Question: I just wanted to ask why my app is starting with a too small size on devices other than iPhone 4s on my simulator? Is there something wrong related to the constraints I set or general project difficulties?

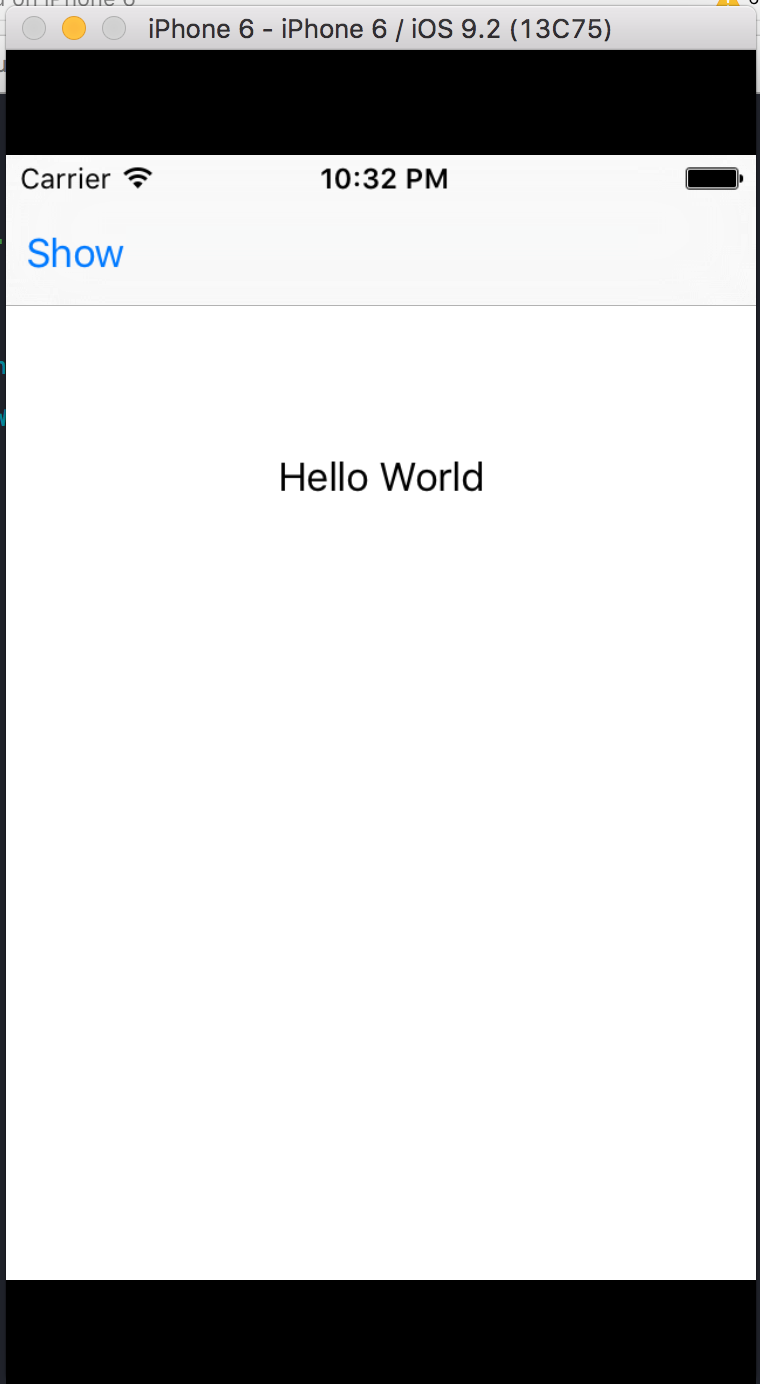
Answer: You must set your launch images. At least set them for iphone 6 and you should solve the issue
<URL>
<URL>